Interaction volume radius: 10 \u00c5
Interaction volume height: 30 \u00c5
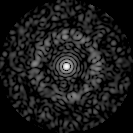
Disorder parameter: 0.842